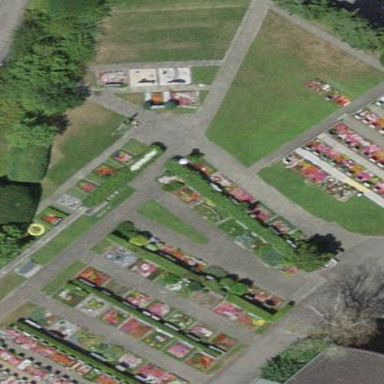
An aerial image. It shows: Grave yard.